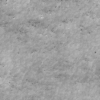
Label: not_dusty